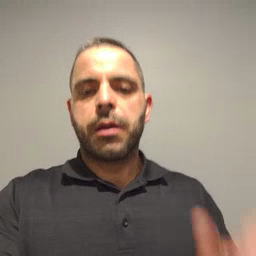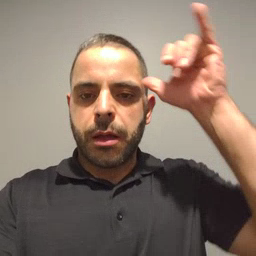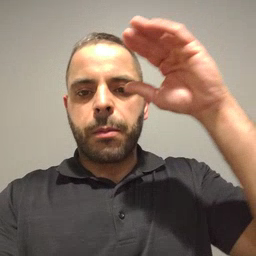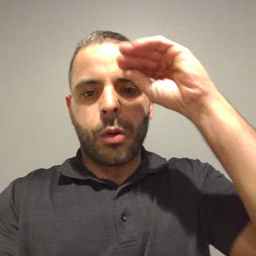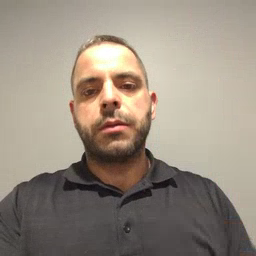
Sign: cowboy